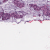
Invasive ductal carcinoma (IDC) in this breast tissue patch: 1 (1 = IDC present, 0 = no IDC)